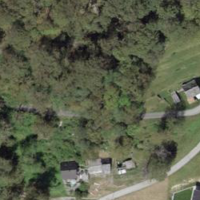
EUNIS habitat code: 41
Species observed at this site:
Phytolacca americana